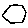
Label: hexagon